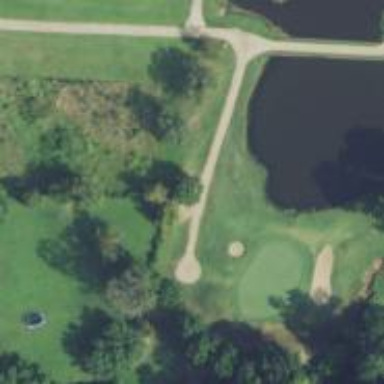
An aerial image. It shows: Path for golf carts.